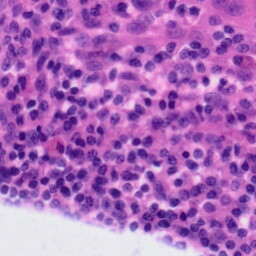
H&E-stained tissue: Tonsil